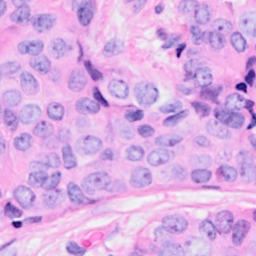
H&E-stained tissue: Breast